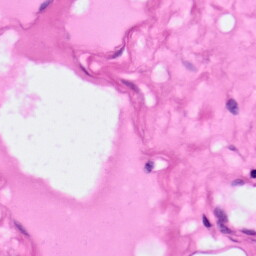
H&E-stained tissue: Pancreatic